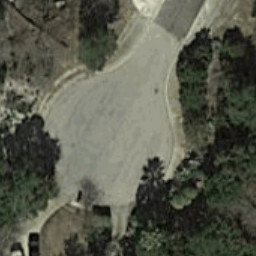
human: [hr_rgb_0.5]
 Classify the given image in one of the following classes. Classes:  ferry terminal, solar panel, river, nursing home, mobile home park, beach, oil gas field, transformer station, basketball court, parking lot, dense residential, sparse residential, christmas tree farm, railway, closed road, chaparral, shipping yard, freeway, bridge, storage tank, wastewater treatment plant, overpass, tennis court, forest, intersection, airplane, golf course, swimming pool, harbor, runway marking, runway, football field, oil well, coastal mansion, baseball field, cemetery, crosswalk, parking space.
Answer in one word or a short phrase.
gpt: closed road